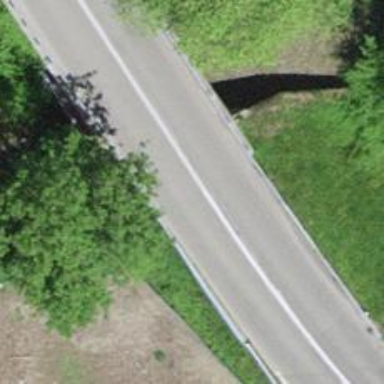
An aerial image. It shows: Tertiary road on asphalt surface crossing over bridge.